Question: I'm trying to maximize a window which has a transparent border. When maximized, the transparent border shouldn't show. I follow the method found <URL> and by using the below code I can get it to work half way.
'''
void win_SourceInitialized(object sender, EventArgs e) {
System.IntPtr handle = (new WinInterop.WindowInteropHelper(this)).Handle;
WinInterop.HwndSource.FromHwnd(handle).AddHook(new WinInterop.HwndSourceHook(WindowProc));
}
private static System.IntPtr WindowProc(System.IntPtr hwnd, int msg,
System.IntPtr wParam, System.IntPtr lParam, ref bool handled) {
switch (msg) {
case 0x0024:/* WM_GETMINMAXINFO */
WmGetMinMaxInfo(hwnd, lParam);
handled = true;
break;
}
return (System.IntPtr)0;
}
private static void WmGetMinMaxInfo(System.IntPtr hwnd, System.IntPtr lParam) {
MINMAXINFO mmi = (MINMAXINFO)Marshal.PtrToStructure(lParam, typeof(MINMAXINFO));
// Adjust the maximized size and position to fit the work area of the correct monitor
int MONITOR_DEFAULTTONEAREST =0x00000002;
System.IntPtr monitor = MonitorFromWindow(hwnd, MONITOR_DEFAULTTONEAREST);
if (monitor != System.IntPtr.Zero) {
MONITORINFO monitorInfo = new MONITORINFO();
GetMonitorInfo(monitor, monitorInfo);
RECT rcWorkArea = monitorInfo.rcWork;
RECT rcMonitorArea = monitorInfo.rcMonitor;
mmi.ptMaxPosition.x = Math.Abs(rcWorkArea.left - rcMonitorArea.left) - thickness;
mmi.ptMaxPosition.y = Math.Abs(rcWorkArea.top - rcMonitorArea.top) - thickness;
mmi.ptMaxSize.x = Math.Abs(rcWorkArea.right - rcWorkArea.left) + 2 * thickness;
mmi.ptMaxSize.y = Math.Abs(rcWorkArea.bottom - rcWorkArea.top) + 2 * thickness;
}
Marshal.StructureToPtr(mmi, lParam, true);
}
'''
The screenshot below shows how it's expanded correctly in the horizontal direction but for some reason it won't stretch in the vertical direction.

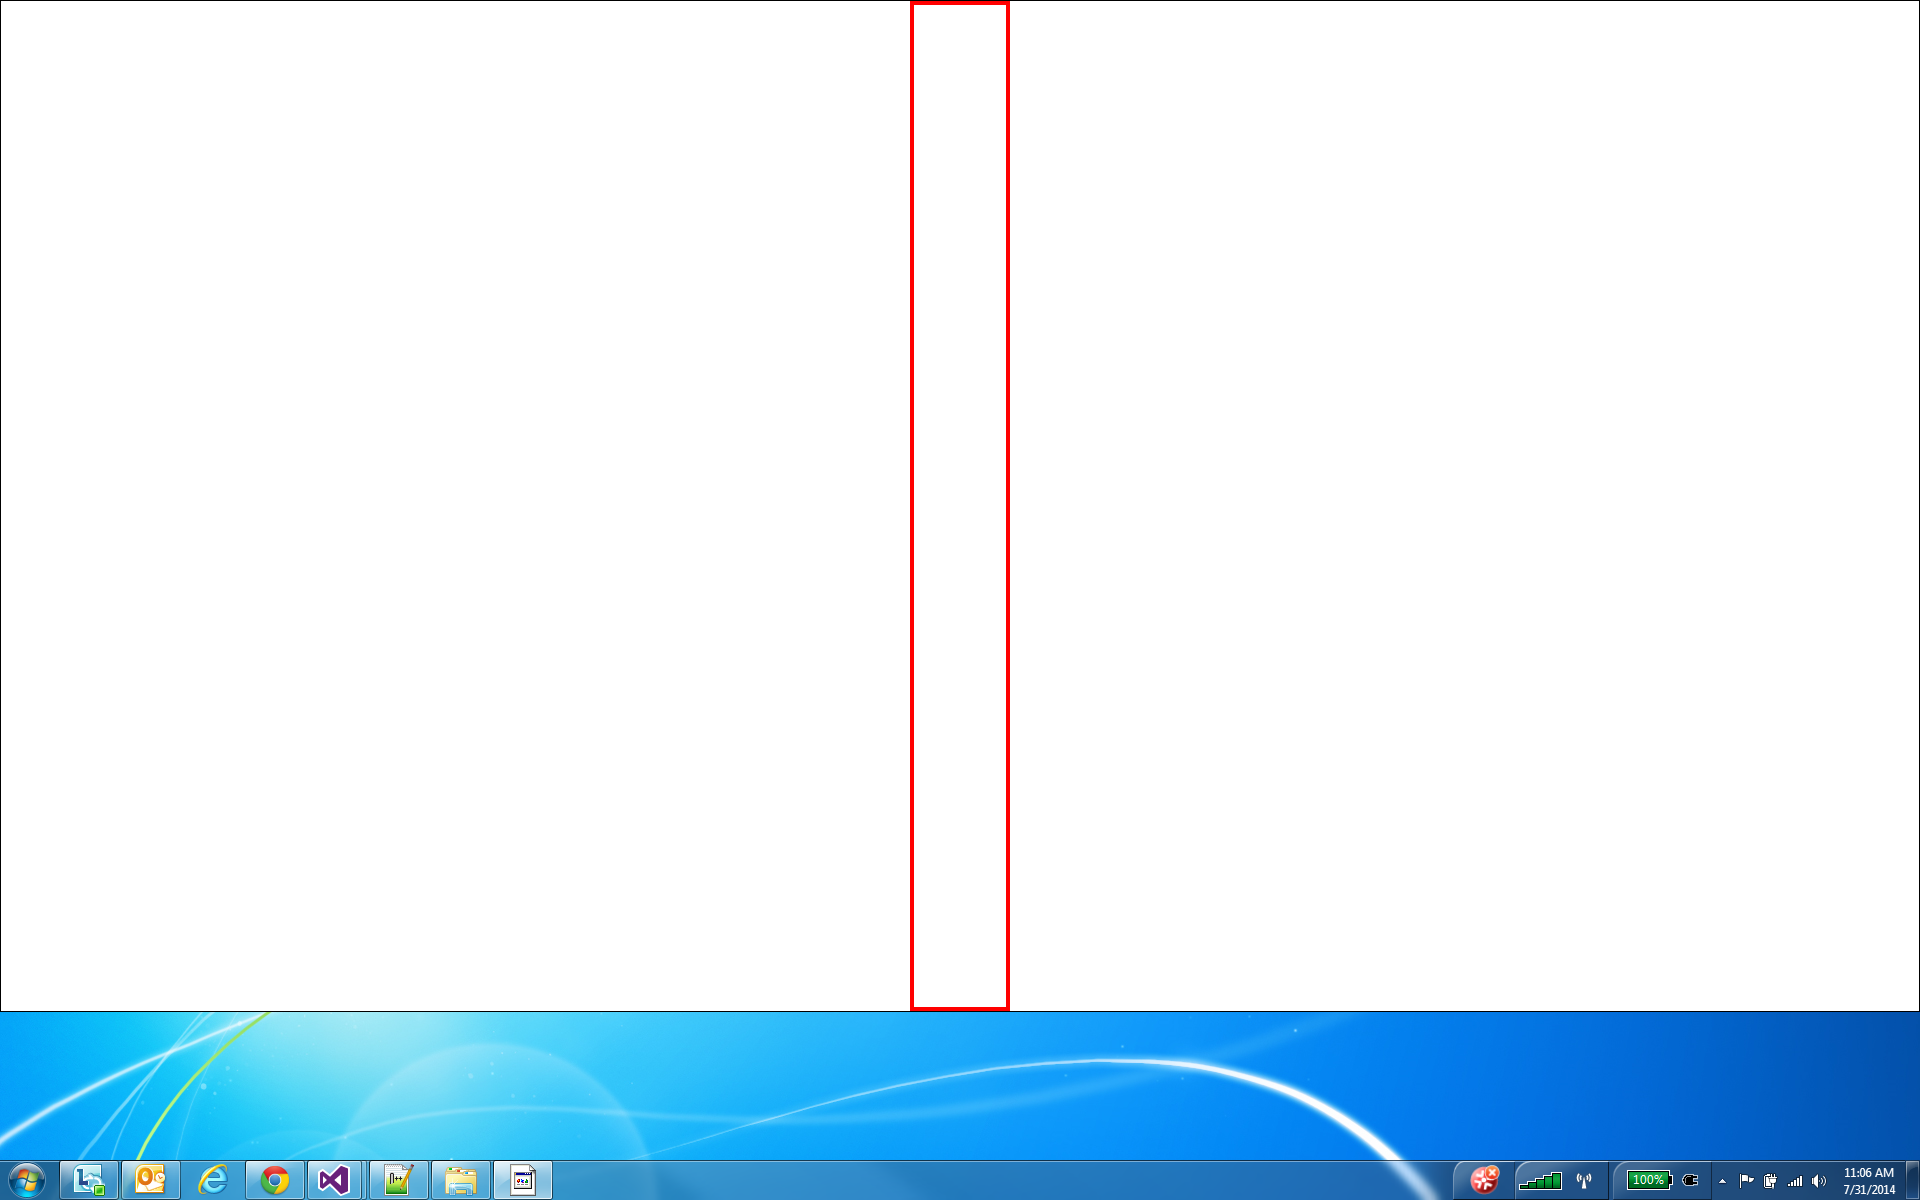
Answer: I've tried the following code with updating 'MINMAXINFO.ptMaxTrackSize' and it works.
Related problem is also described here: <URL>
'''
private static void WmGetMinMaxInfo(System.IntPtr hwnd, System.IntPtr lParam) {
MINMAXINFO mmi = (MINMAXINFO)Marshal.PtrToStructure(lParam, typeof(MINMAXINFO));
// Adjust the maximized size and position to fit the work area of the correct monitor
int MONITOR_DEFAULTTONEAREST =0x00000002;
System.IntPtr monitor = MonitorFromWindow(hwnd, MONITOR_DEFAULTTONEAREST);
if (monitor != System.IntPtr.Zero) {
MONITORINFO monitorInfo = new MONITORINFO();
GetMonitorInfo(monitor, monitorInfo);
RECT rcWorkArea = monitorInfo.rcWork;
RECT rcMonitorArea = monitorInfo.rcMonitor;
mmi.ptMaxPosition.x = Math.Abs(rcWorkArea.left - rcMonitorArea.left) - thickness;
mmi.ptMaxPosition.y = Math.Abs(rcWorkArea.top - rcMonitorArea.top) - thickness;
mmi.ptMaxSize.x = Math.Abs(rcWorkArea.right - rcWorkArea.left) + 2 * thickness;
mmi.ptMaxSize.y = Math.Abs(rcWorkArea.bottom - rcWorkArea.top) + 2 * thickness;
mmi.ptMaxTrackSize = mmi.ptMaxSize;
}
Marshal.StructureToPtr(mmi, lParam, true);
}
'''